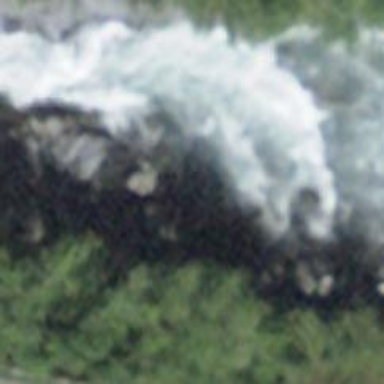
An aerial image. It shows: Rapid grade 4 whitewater.